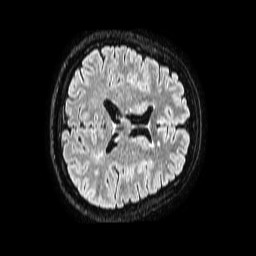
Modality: FLAIR
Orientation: axial
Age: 29
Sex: female
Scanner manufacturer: philips
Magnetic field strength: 1.5 T
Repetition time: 4.8 s
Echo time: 0.3 s